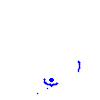
Particle: electron